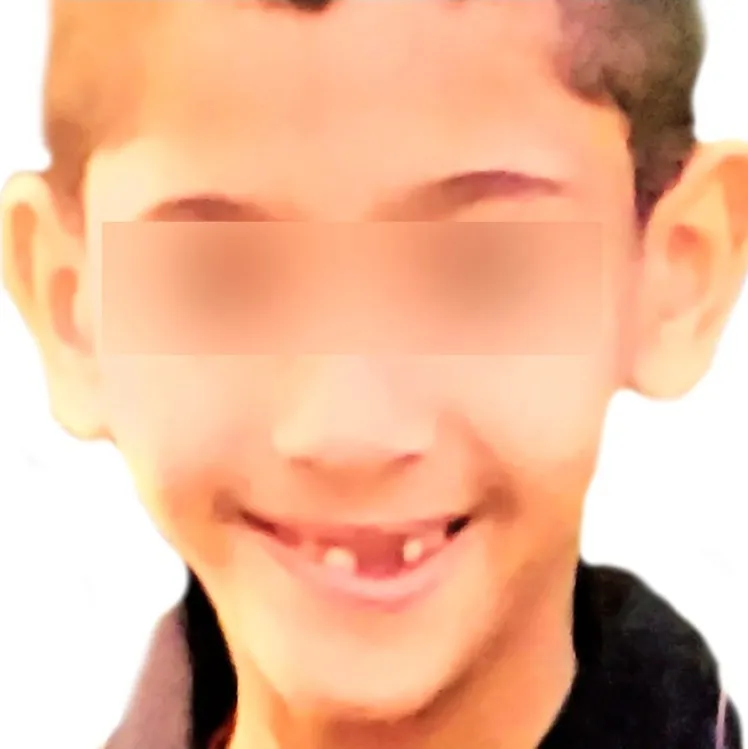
6 years old.
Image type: medical_photograph (other_medical_photograph)